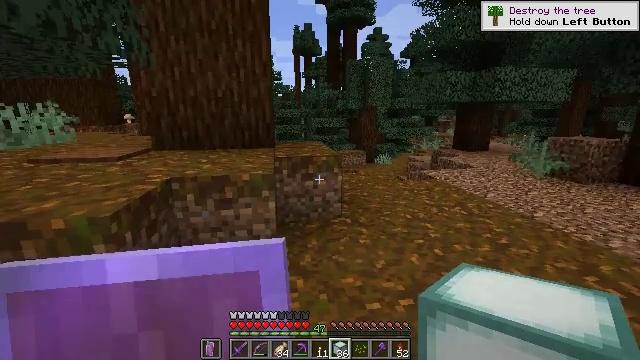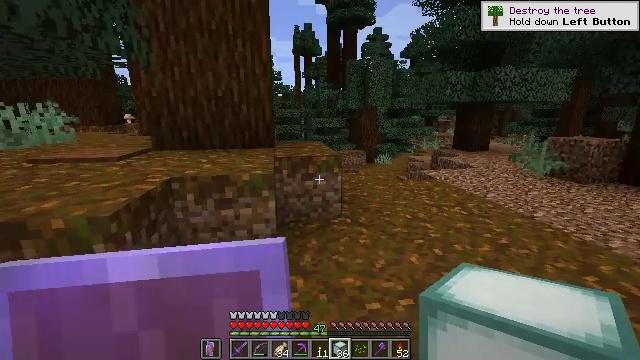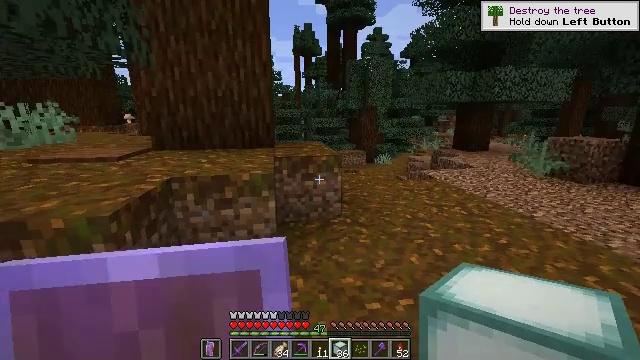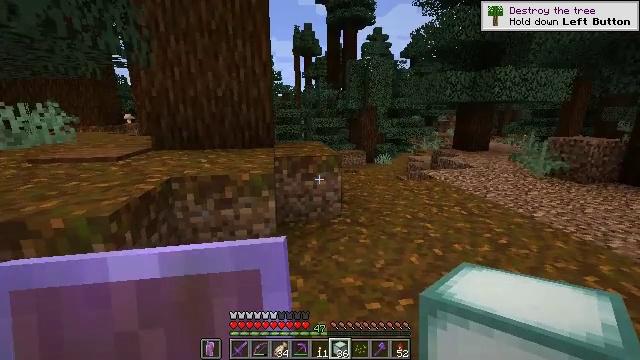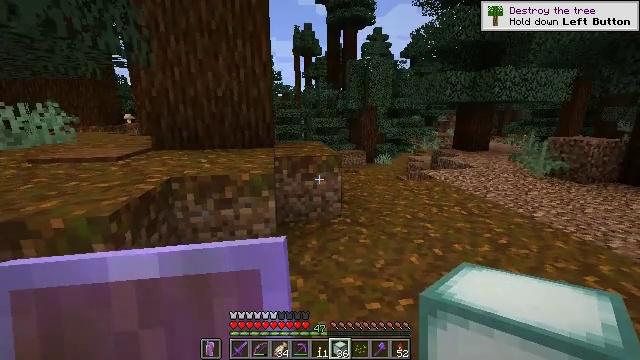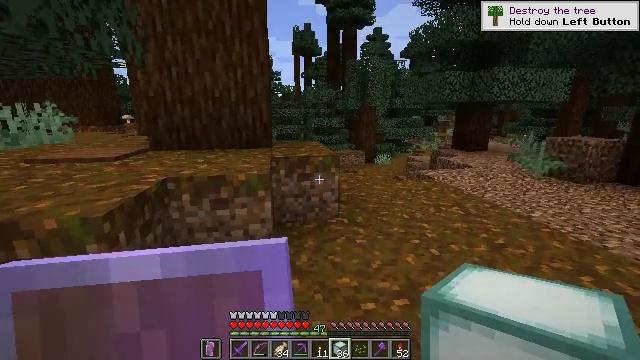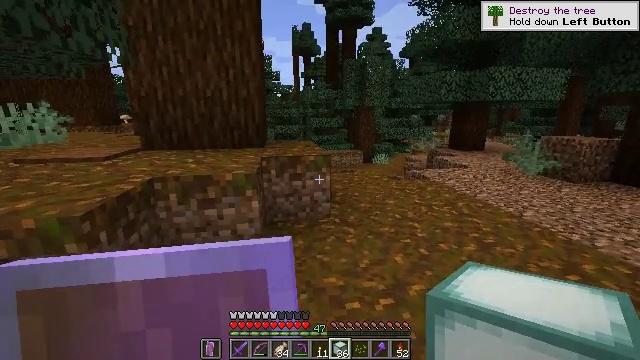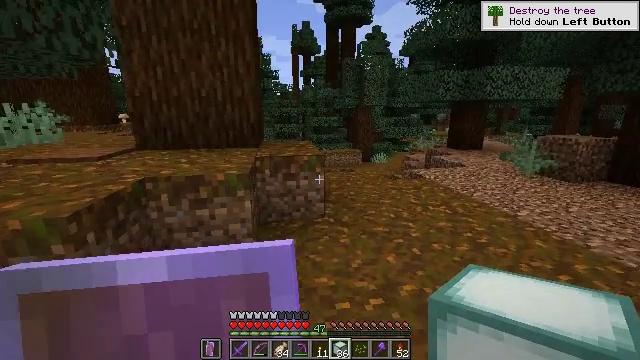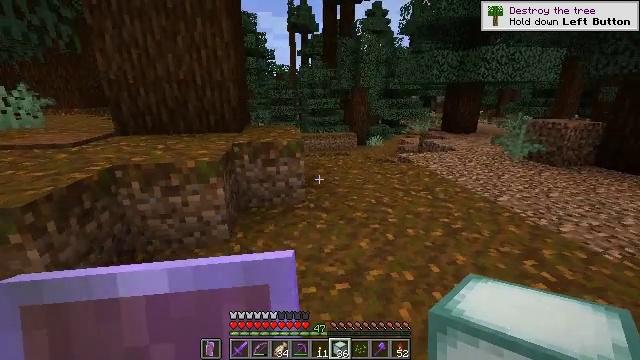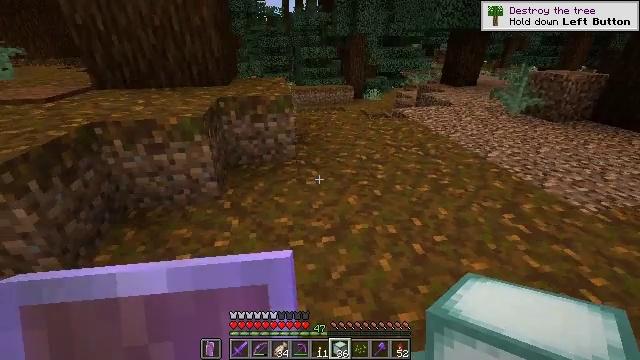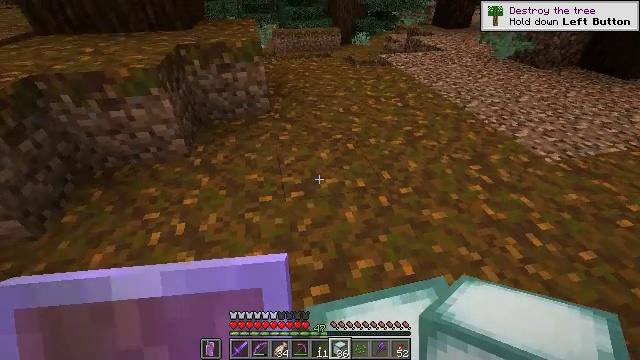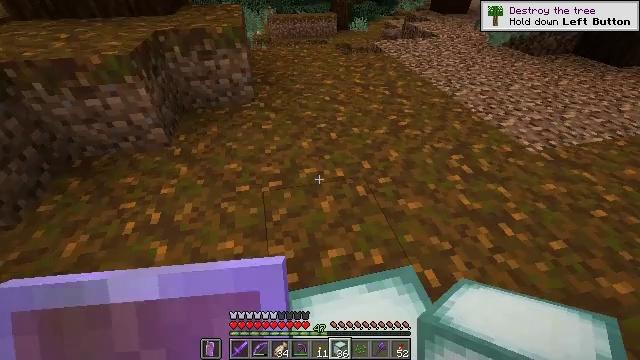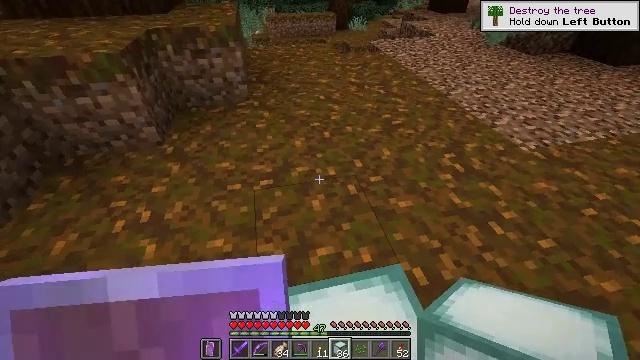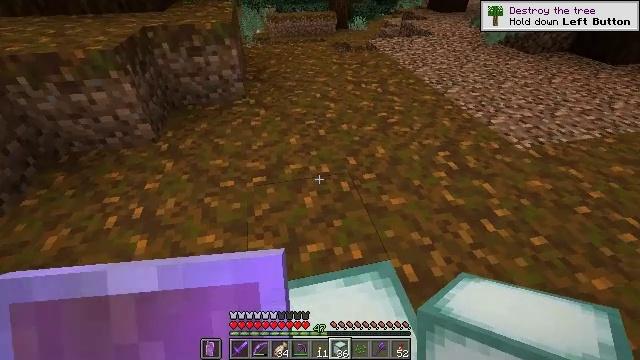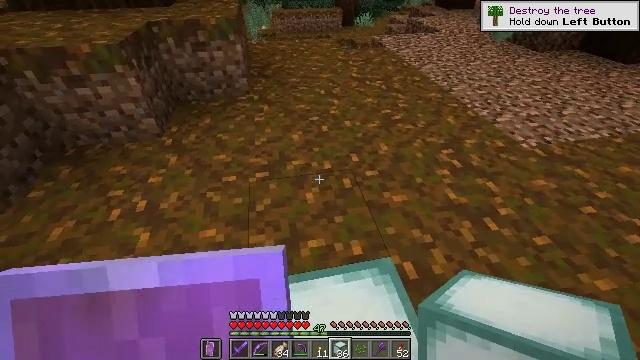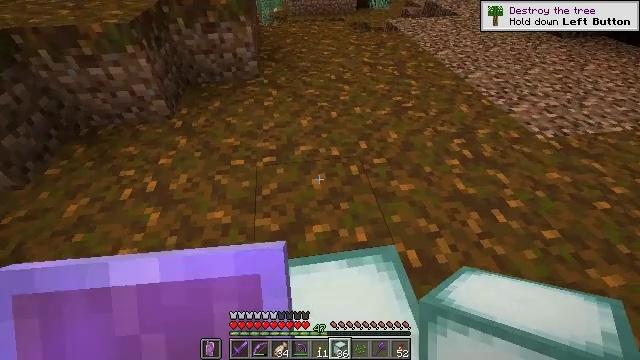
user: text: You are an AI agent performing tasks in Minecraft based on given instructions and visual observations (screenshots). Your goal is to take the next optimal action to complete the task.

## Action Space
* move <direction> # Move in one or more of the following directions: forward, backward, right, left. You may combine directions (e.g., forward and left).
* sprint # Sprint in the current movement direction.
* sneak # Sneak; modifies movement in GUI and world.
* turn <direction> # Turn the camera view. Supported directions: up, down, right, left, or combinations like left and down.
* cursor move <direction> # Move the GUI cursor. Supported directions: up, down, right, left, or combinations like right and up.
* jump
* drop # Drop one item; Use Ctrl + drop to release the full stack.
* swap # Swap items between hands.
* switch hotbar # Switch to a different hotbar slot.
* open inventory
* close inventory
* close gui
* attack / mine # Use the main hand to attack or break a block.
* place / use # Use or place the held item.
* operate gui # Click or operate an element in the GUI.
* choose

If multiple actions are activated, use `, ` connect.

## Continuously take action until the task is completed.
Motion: motion action
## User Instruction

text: Collect the podzol with your tools.
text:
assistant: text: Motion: no_op
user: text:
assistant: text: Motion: no_op
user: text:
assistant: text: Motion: no_op
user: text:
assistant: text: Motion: no_op
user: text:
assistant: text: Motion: move right
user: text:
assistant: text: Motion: move right
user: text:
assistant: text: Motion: move right
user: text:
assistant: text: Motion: move right, turn down
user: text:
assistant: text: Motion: move right, turn down
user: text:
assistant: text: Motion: move right, turn right and down
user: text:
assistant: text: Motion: turn down
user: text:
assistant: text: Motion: no_op
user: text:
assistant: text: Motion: no_op
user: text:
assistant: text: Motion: turn left
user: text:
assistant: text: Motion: turn left and down
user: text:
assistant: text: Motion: turn left and down
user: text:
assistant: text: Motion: turn left and down
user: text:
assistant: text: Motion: no_op
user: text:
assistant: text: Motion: no_op
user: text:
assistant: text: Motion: no_op
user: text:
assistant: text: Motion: no_op
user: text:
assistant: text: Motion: no_op
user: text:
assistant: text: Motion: no_op
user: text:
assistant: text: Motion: move forward
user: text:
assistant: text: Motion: move forward
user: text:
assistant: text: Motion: move forward
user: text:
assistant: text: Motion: move forward
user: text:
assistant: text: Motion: move forward
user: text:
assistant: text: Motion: no_op
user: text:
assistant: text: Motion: no_op